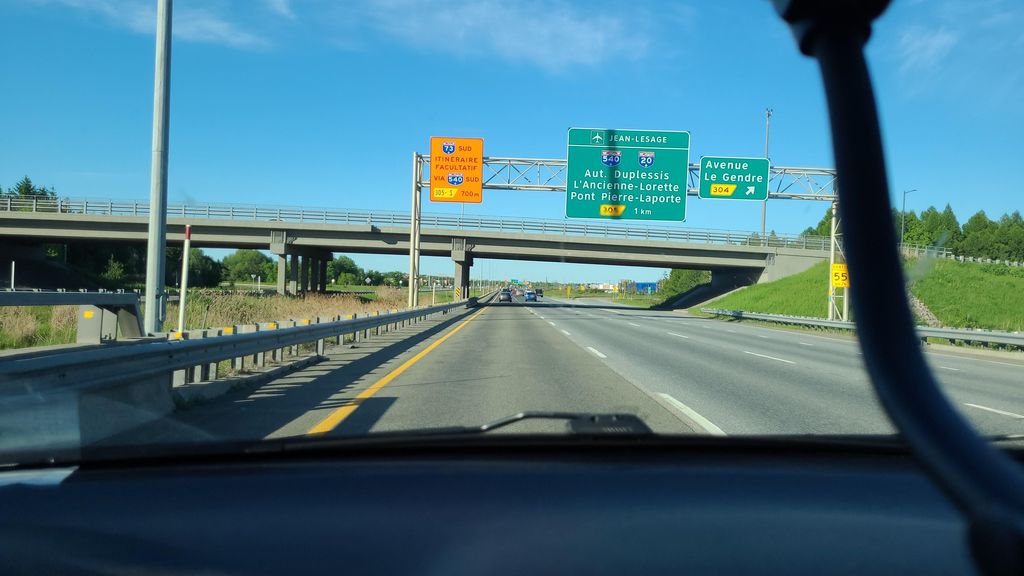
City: quebec_city